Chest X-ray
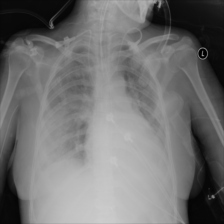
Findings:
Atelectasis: negative
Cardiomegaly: negative
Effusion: positive
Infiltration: positive
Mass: negative
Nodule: negative
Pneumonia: negative
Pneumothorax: negative
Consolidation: negative
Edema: negative
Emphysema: negative
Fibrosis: negative
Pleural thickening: negative
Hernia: negative